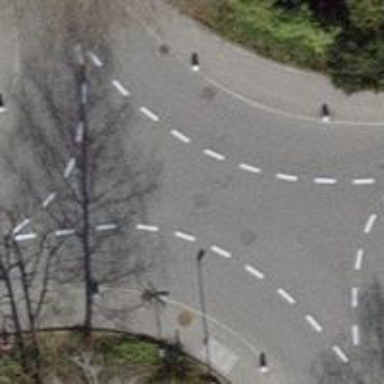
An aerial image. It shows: Table-style traffic calming feature.